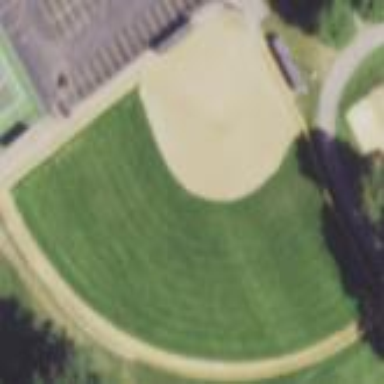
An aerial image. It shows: Softball pitch for leisure land activities.